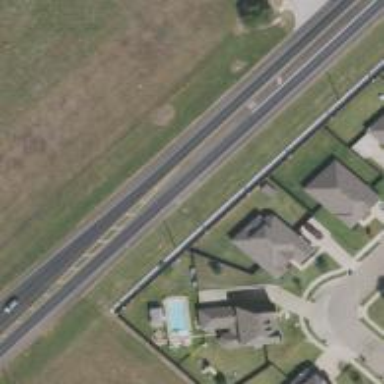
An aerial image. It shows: Secondary road with asphalt surface.